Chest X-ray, PA view. Patient: 33 years old, sex F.
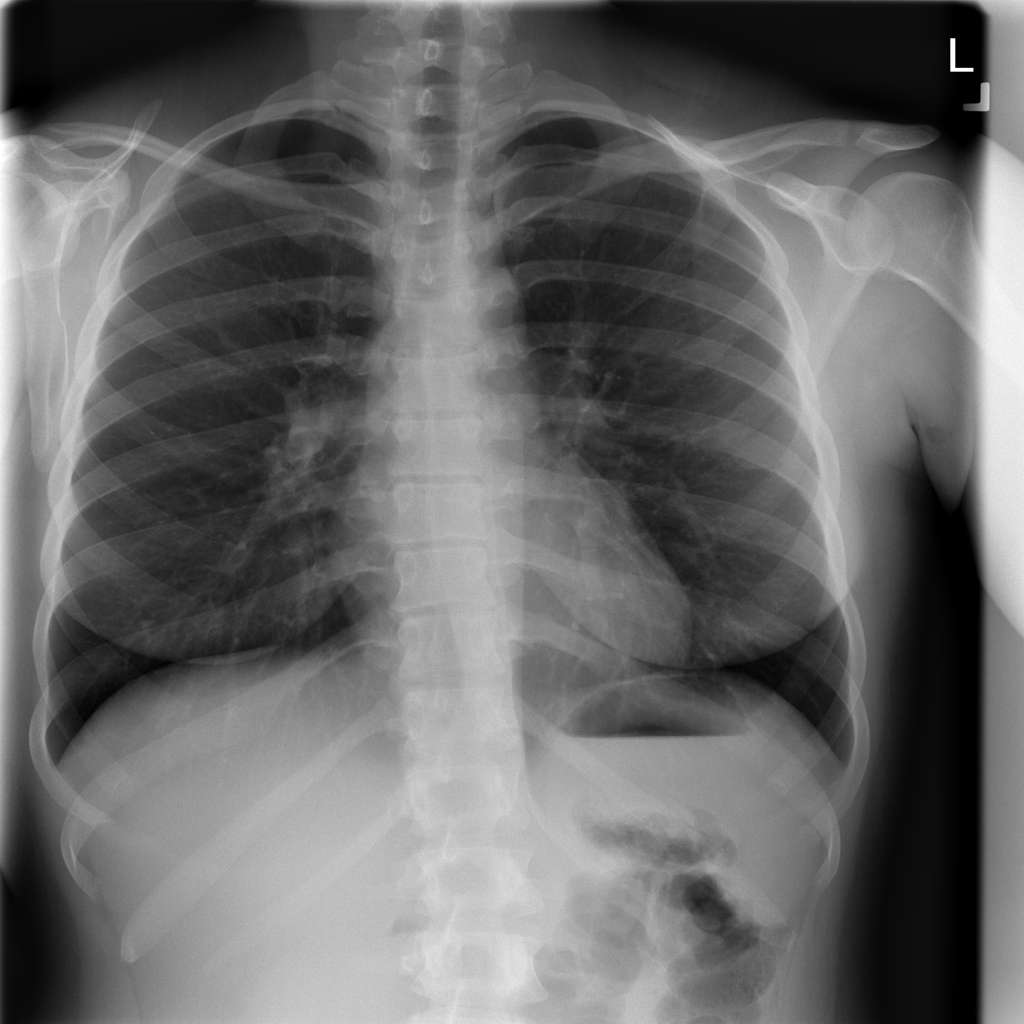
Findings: No Finding